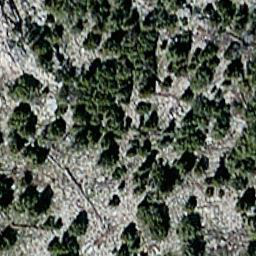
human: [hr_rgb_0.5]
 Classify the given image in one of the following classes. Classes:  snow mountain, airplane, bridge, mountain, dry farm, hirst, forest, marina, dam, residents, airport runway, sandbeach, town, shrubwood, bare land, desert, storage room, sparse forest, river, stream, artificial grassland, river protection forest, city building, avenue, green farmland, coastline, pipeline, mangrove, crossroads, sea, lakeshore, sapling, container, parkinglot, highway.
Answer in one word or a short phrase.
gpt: sparse forest